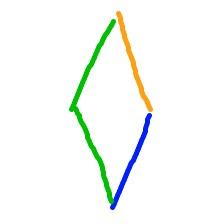
Shape: rhombus